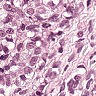
Metastatic tissue present: yes